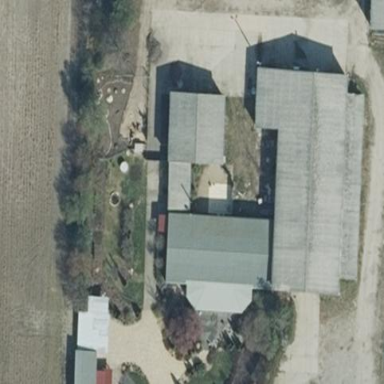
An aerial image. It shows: Farmyard area.